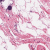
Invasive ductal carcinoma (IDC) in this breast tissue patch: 0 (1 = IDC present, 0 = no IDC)